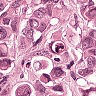
Metastatic tissue present: yes